Question: I'm documenting an API and I'm wondering how to link the response format to the ViewModel I've created. The ViewModel has annotations which I want the user to browse. The problem being my controller returns not the actual model itself, so the WebAPI help page skips over documenting this;

In the HelpPageConfig.cs I've added the following;
'''
config.SetSampleResponse(xmloutput.ToString(), new MediaTypeHeaderValue("text/xml"),
"Course", "Get", new[] { "Id" });
'''
How can I work around this, and create a link in the Help page using the APIExplorer. Or does this have to be done manually?
Example controller;
'''
[HttpGet]
public HttpResponseMessage Get(string id) {
var obj = new Course(id);
return this.Request.CreateResponse<Course>(HttpStatusCode.OK, obj);
}
'''
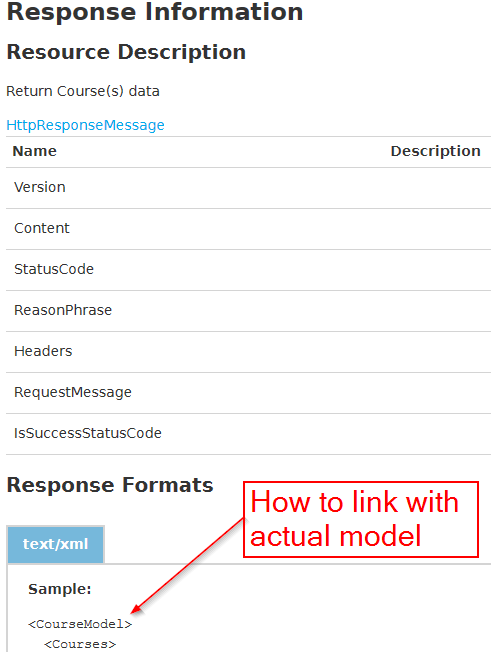
Answer: I've found out how to do this, with the recently introduced <URL> attribute;
'''
[HttpGet]
[ResponseType(typeof(CourseModel))]
public HttpResponseMessage GetById(string id)
{
'''